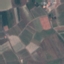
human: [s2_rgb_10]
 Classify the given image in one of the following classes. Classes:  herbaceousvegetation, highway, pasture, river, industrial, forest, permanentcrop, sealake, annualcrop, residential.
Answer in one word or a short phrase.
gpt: PermanentCrop